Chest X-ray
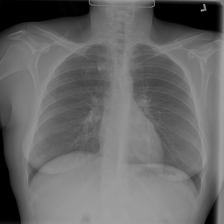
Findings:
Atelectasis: negative
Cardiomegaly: negative
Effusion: negative
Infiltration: negative
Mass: negative
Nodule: negative
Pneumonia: negative
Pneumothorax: negative
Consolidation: negative
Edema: negative
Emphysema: negative
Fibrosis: negative
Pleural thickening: negative
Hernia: negative